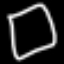
Label: square